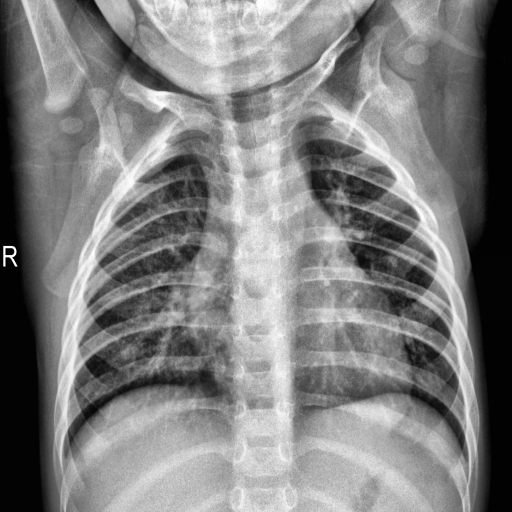
Finding: NORMAL